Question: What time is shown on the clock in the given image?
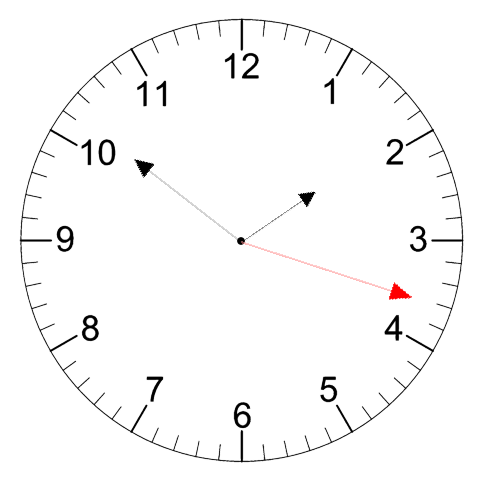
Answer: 01:51:18